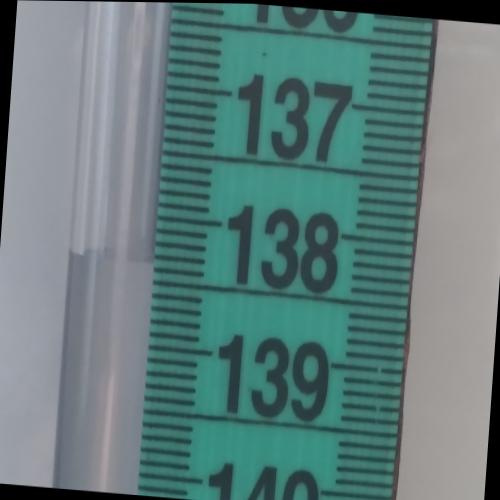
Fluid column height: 138.4 cm